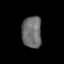
Tissue: prostate
Cell type: Myeloid cells
Senescence score: 0.3048
Nuclear area (px): 619
Mean DAPI intensity: 107.887